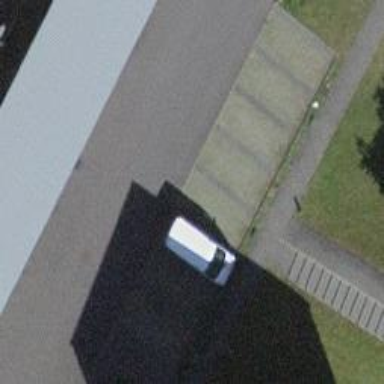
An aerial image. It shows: Street side parking area.